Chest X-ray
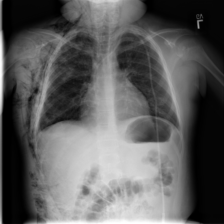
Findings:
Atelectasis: negative
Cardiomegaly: negative
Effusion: negative
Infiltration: negative
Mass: negative
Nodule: negative
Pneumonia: negative
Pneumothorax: negative
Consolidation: negative
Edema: negative
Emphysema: negative
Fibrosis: negative
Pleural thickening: negative
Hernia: negative